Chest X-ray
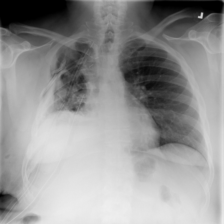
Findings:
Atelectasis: negative
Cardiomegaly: negative
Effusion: negative
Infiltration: negative
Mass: negative
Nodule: negative
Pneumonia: negative
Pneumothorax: positive
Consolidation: negative
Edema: negative
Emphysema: negative
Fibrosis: negative
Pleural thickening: negative
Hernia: negative